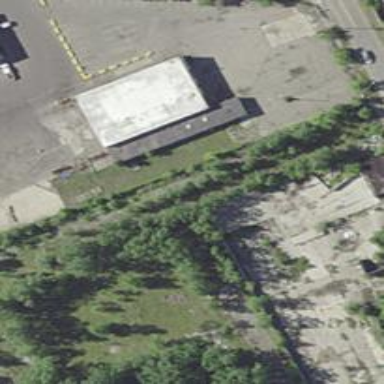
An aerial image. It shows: Brownfield site.